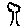
Label: tree